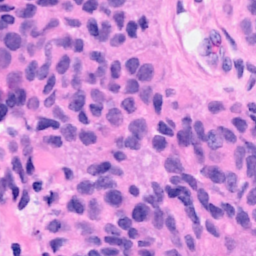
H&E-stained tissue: Breast